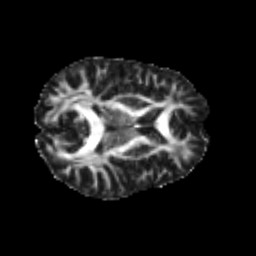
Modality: FA
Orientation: axial
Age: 29
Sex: male
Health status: healthy